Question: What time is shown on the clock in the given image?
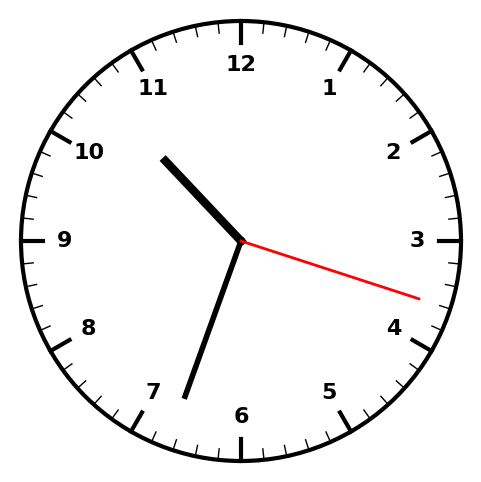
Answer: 10:33:18